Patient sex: M
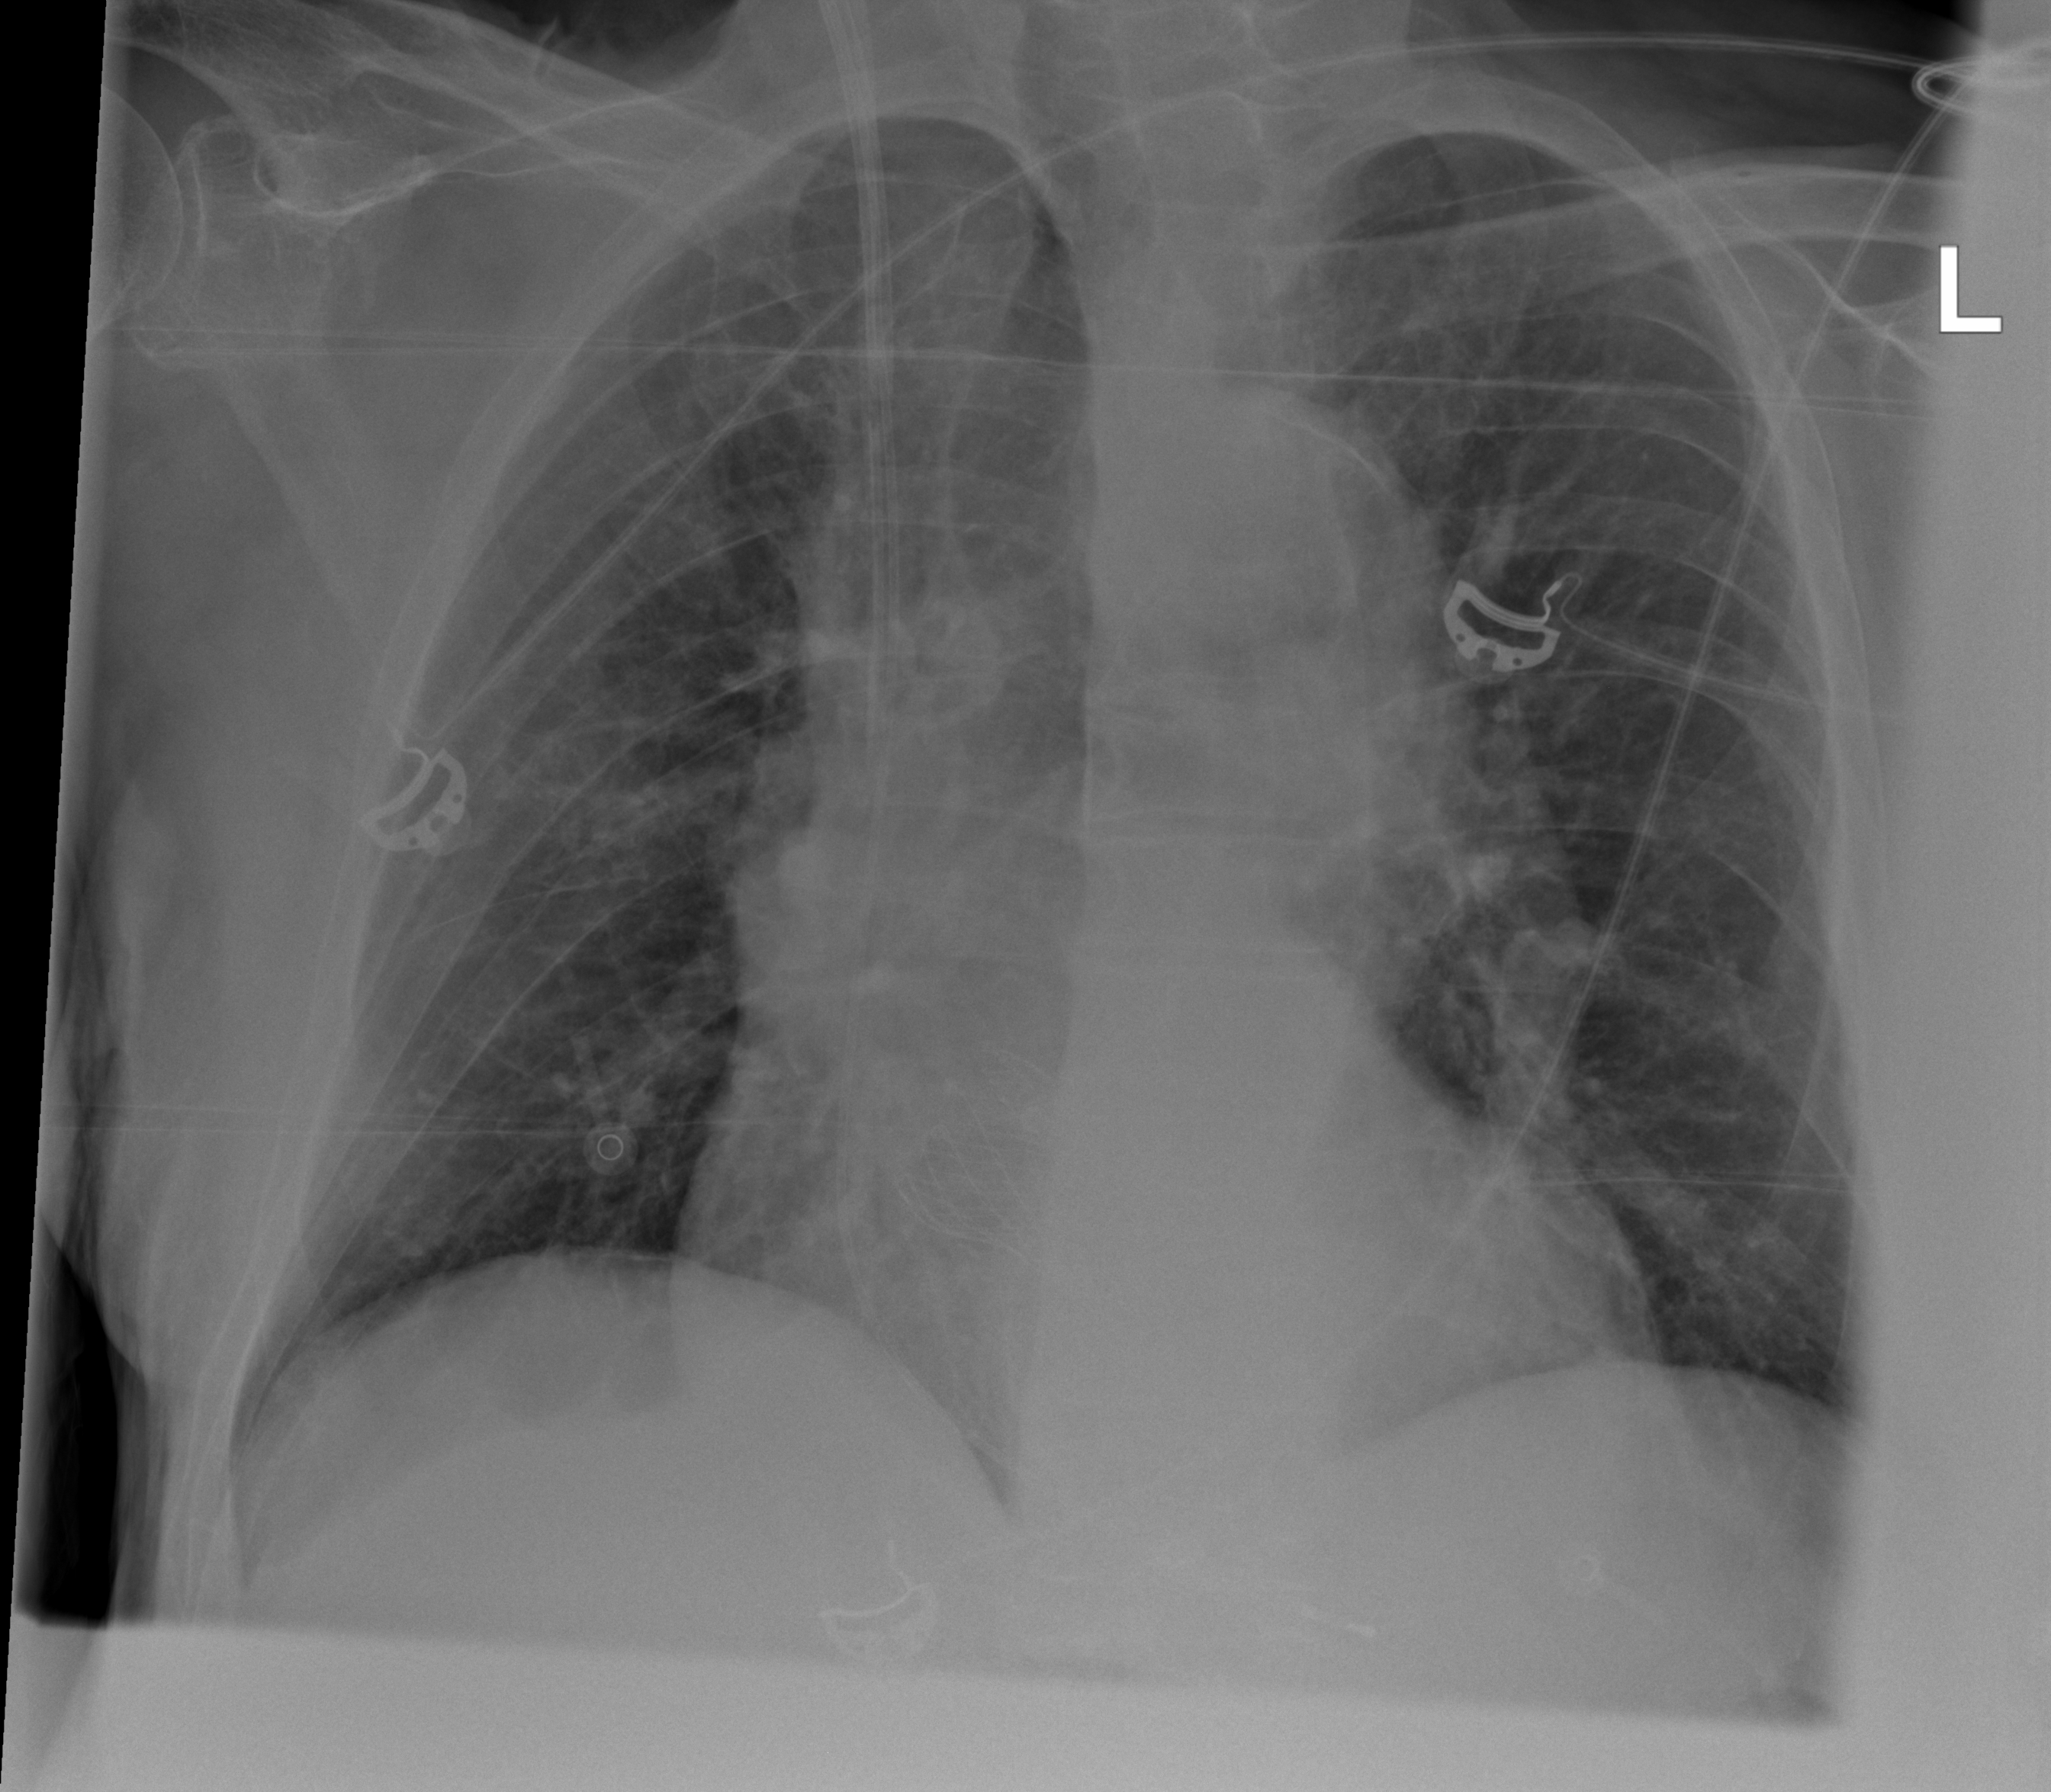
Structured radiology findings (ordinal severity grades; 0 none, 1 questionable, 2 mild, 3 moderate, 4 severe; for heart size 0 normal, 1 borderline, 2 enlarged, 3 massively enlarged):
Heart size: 2
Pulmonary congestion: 2
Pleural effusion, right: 0
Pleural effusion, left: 0
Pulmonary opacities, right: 0
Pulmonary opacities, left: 0
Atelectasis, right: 2
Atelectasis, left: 2